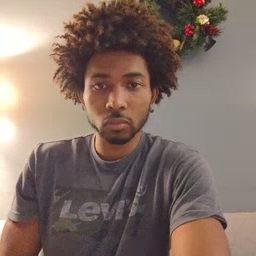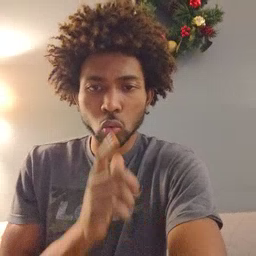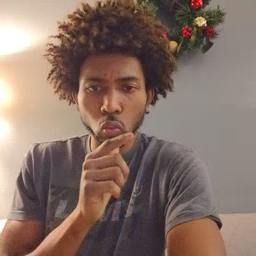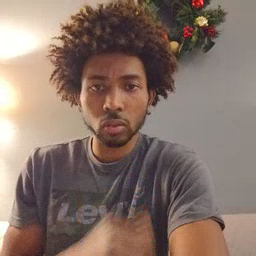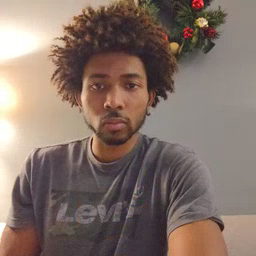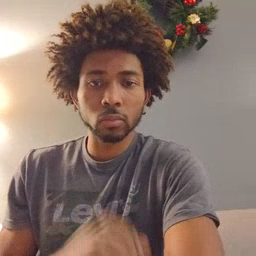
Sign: who